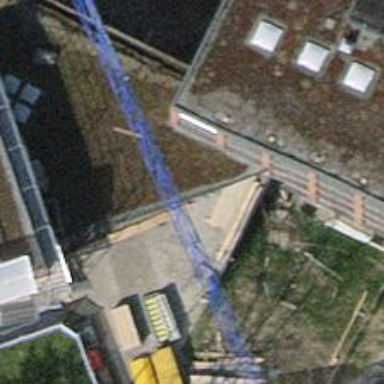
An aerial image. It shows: Cobblestone footway tunnel passing through building.